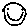
Label: smiley face